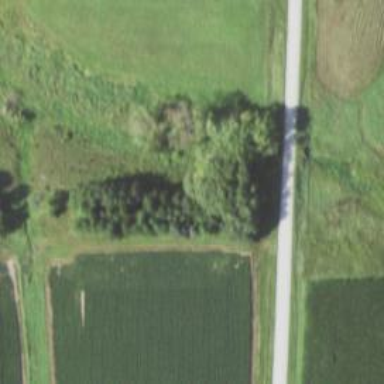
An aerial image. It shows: Row of trees in natural setting.